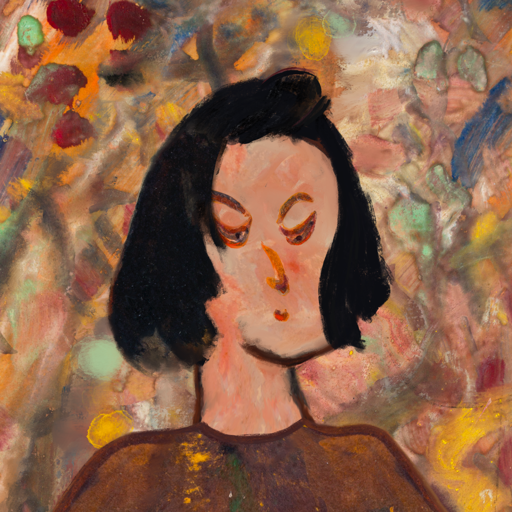
Background: Mother_And_Son_Mother, Head And Neck Side: Roy_Bahadur, Face Side: Hypocrite, Bust: Comrade, Hair Side: Mosgoul, Head Accessory: Blank, Second Necklace: Blank, Necklace: Blank, Baby: Blank